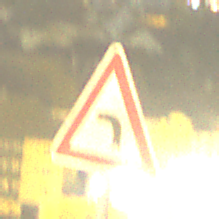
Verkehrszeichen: KurveLinks
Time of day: Night
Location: Outdoor (Urban)
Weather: PartlyCloudy
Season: NotSpecified
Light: Artificial